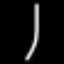
Label: The Eiffel Tower